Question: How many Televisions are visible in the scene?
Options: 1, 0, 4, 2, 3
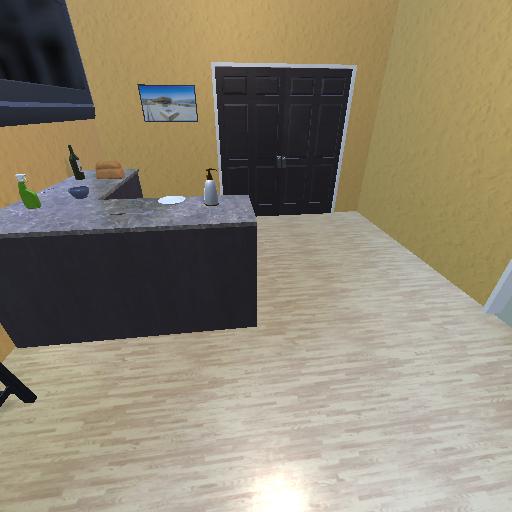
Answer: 1